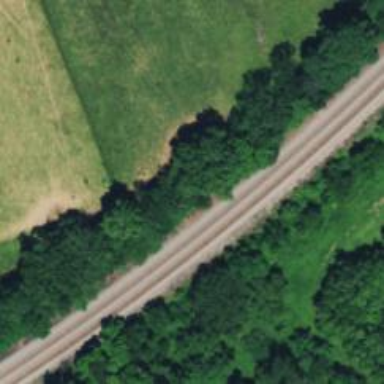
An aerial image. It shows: Railway track.